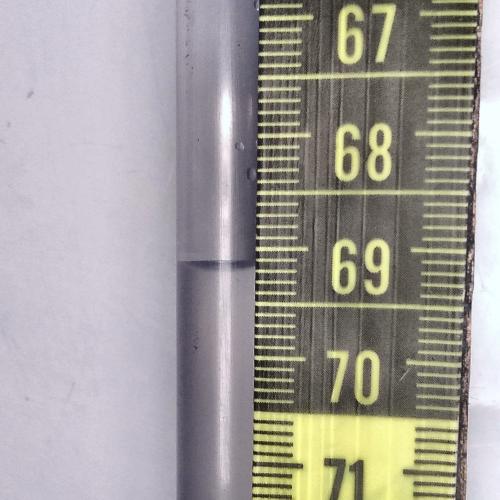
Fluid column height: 69.2 cm